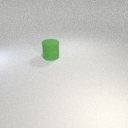
large green rubber cylinder